Question: As topic. Does any one know how to create that snap-settings-view the pulse app uses to its left?
I.e. When you swipe your finger from the left edge, the settings start to show from behind. See the left part of the image below. After a certain amount of movement, the settings menu snaps almost all the way to the right, but still shows the underlying view.

Any help is much appreciated
Regards
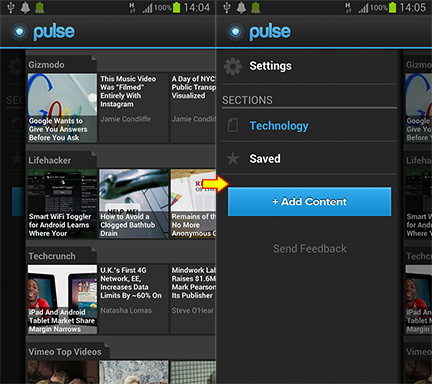
Answer: You have two options:
- you can either do yourself with two fragments (one in front and one behind) and some touch even listener translating the drawer to open and close.- or use a library that is probably doing the same thing I've described. Something like this one: <URL>